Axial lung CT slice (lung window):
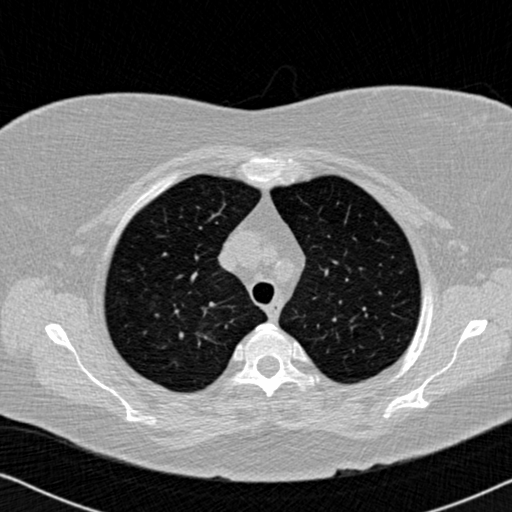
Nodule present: yes
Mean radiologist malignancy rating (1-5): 3